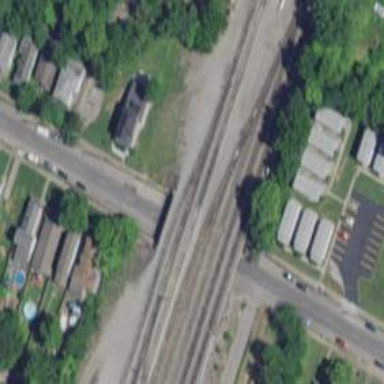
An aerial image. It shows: Railway bridge leading to rail yard.